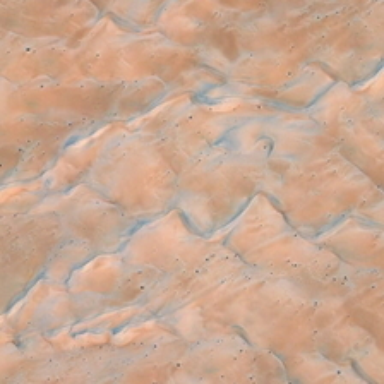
Many ripples are in a piece of yellow desert .